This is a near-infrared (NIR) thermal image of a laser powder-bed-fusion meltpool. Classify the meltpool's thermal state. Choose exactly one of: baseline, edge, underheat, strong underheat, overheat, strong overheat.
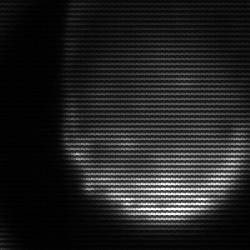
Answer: edge